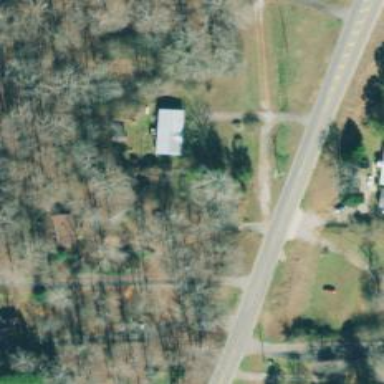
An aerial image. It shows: Driveway.